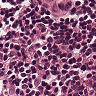
Metastatic tissue present: no